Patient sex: M
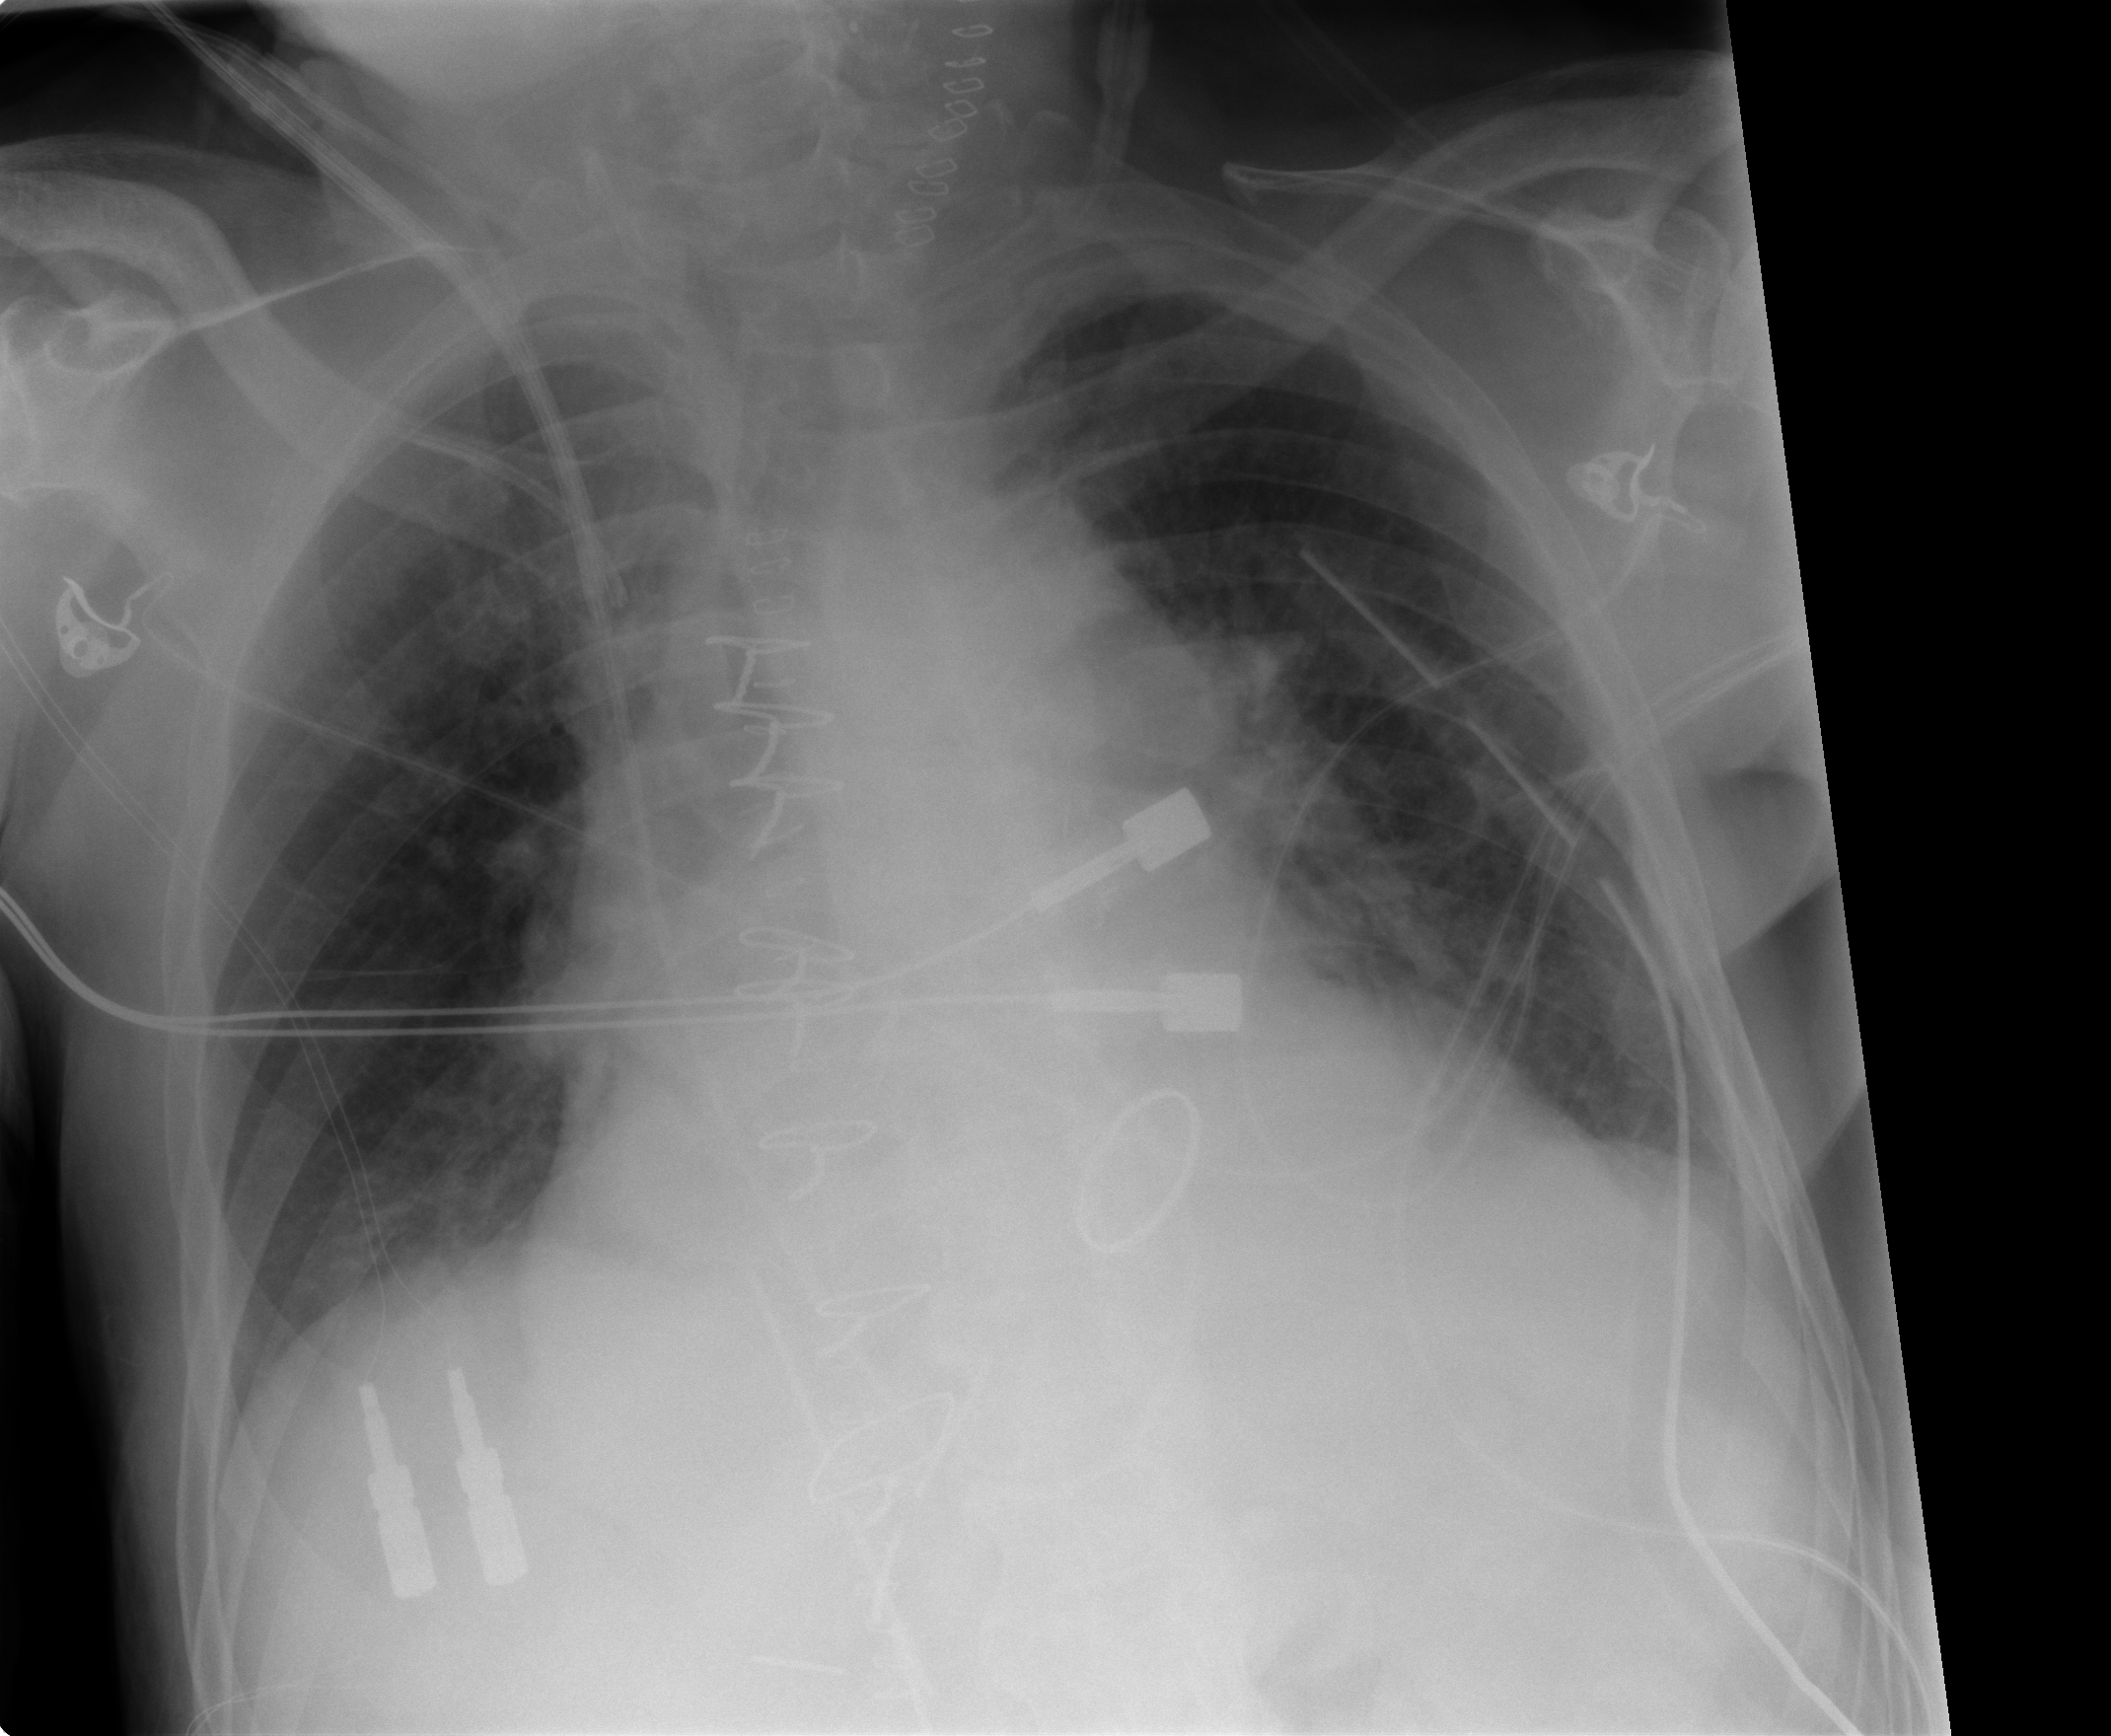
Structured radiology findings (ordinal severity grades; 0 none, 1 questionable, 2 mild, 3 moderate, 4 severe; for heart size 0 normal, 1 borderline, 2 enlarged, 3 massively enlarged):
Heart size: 2
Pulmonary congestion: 3
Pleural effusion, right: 0
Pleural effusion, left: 0
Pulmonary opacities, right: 0
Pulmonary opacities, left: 0
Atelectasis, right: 1
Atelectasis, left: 2